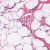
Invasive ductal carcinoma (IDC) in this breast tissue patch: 0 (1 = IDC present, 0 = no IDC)